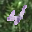
Label: 4